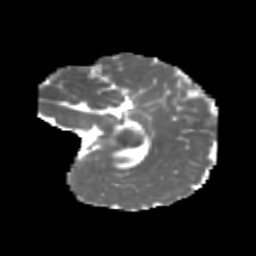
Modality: MD
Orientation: sagittal
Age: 6
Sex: female
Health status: healthy